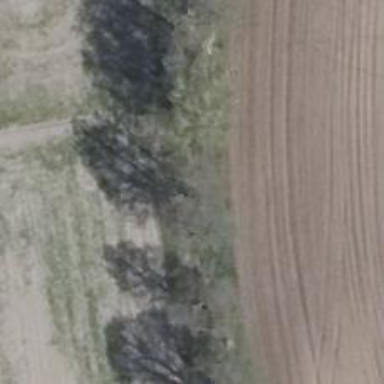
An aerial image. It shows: Row of deciduous broadleaved trees.